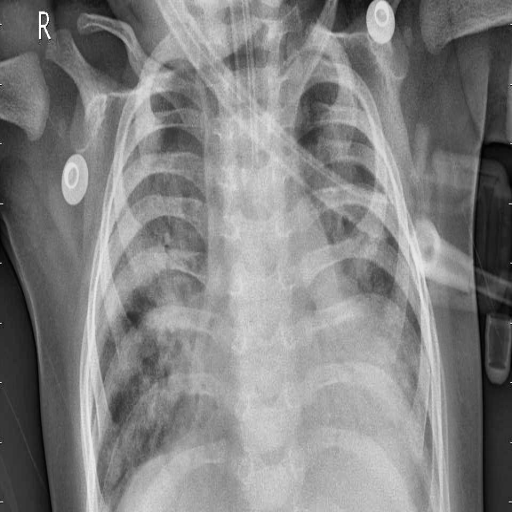
Finding: PNEUMONIA